Current action and preconditions to check: trajectory_clear

Your task: For each precondition in the list above, predict whether it will hold at this action.

Consider the current scene as observed from the mobile robot's camera, and analyze the predicted future states of all dynamic agents (e.g., people, animals, vehicles, or any moving entities) within the NEXT SECOND.

IMPORTANT: Only answer "very likely" if you are absolutely certain—based on strong, clear evidence—that a dynamic agent will violate the precondition in the predicted future state. Do NOT answer "very likely" for unlikely, ambiguous, or low-probability risks.

Ask yourself for each precondition: Is there a high probability, with clear and convincing evidence, that the predicted future states of any dynamic agent will interfere with the predicted future state of the currently executing action within the NEXT SECOND, causing that precondition to fail?

Assess the risk level based on these predictions. Use "likely" or "very likely" if motions create a clear risk of interference.

Use "neutral" or "improbable" if agents are nearby but their predicted paths are clearly diverging or non-conflicting.

Failure Risk Categories: "very improbable", "improbable", "neutral", "likely", "very likely"

Answer Format: Output ONLY the probability_of_failure value from these categories: "very improbable", "improbable", "neutral", "likely", "very likely"

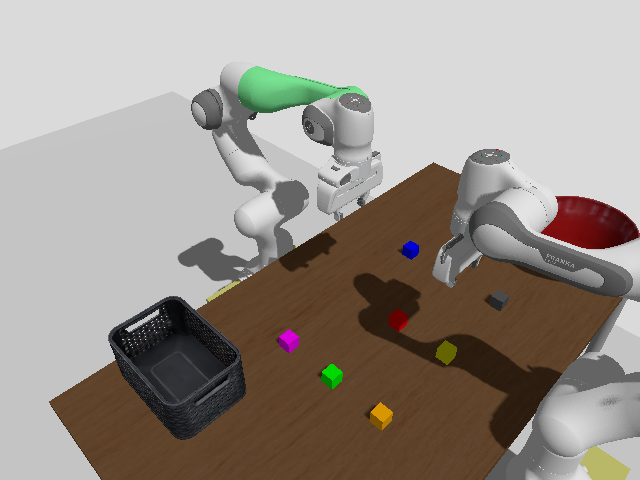

Answer: very improbable